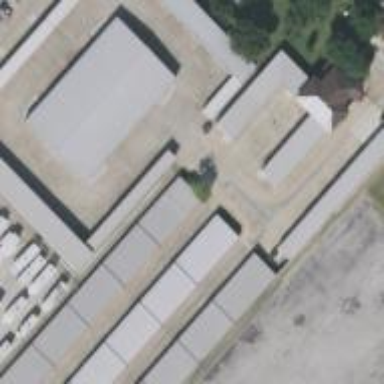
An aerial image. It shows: Warehouse building.